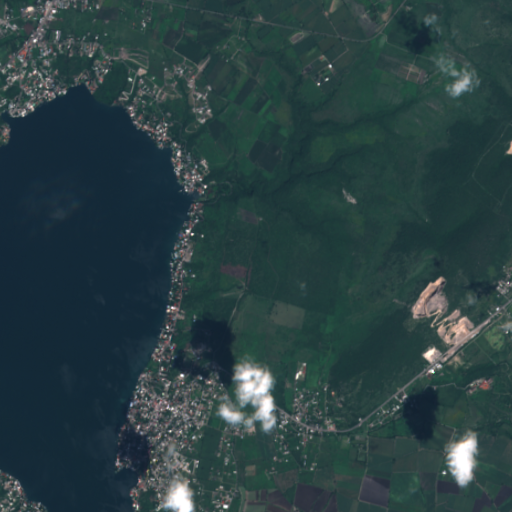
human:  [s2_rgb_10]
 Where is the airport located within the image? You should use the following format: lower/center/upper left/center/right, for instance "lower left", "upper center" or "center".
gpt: The airport is located in the upper left of the image.
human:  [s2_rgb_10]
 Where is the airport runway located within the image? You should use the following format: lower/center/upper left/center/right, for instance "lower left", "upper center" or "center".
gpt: The airport runway is located in the upper left of the image.
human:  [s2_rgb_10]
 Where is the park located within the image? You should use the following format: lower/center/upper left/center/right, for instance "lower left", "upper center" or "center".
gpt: The park is located in the lower left of the image.
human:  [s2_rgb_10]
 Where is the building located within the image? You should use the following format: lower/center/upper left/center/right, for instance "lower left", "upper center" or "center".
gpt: There is no building in the image.